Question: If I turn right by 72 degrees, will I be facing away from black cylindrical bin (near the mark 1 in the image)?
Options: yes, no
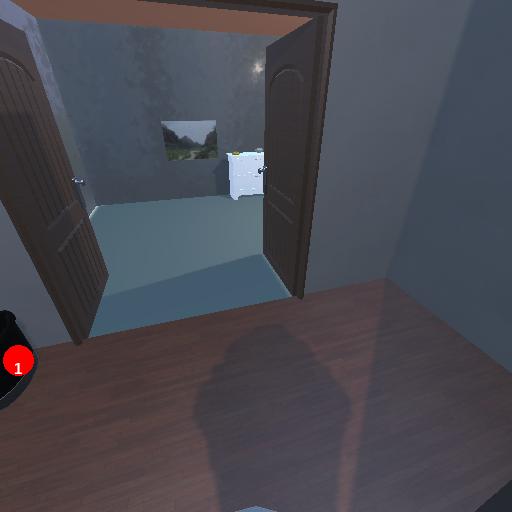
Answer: yes